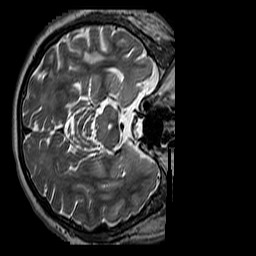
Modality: T2w
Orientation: axial
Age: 56
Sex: male
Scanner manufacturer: siemens
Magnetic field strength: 3 T
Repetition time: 3.2 s
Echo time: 0.212 s